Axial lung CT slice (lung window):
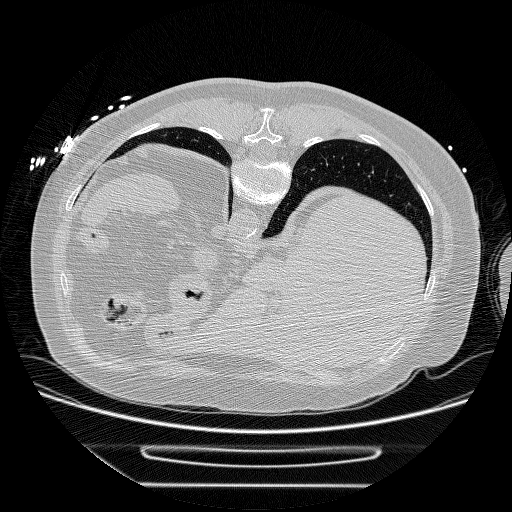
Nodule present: no